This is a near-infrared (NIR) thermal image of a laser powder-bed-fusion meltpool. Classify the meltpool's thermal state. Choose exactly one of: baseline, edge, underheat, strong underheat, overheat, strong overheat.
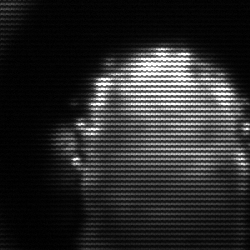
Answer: baseline